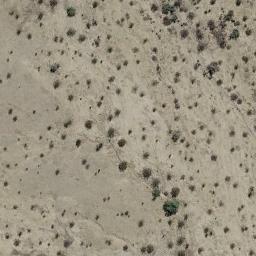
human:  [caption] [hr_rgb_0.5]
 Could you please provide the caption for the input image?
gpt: The chaparral is consist of sparse bushes .

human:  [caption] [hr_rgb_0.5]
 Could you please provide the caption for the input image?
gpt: Many traces of cars driving in this desert can be seen .

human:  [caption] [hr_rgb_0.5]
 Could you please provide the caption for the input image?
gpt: A lot of small chaparrals grow in the desert .

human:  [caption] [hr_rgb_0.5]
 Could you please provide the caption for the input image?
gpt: Chaparral is sparsely  distributed on the sand .

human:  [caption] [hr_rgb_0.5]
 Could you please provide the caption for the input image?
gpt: The plants in the chaparral are sparse .